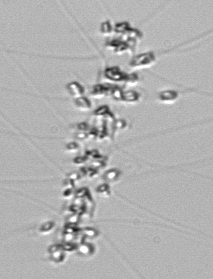
Label: Chaetoceros_didymus_TAG_external_flagellate